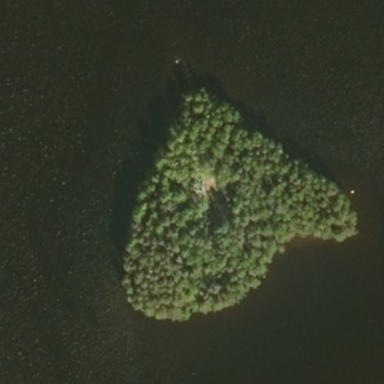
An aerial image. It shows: Island.